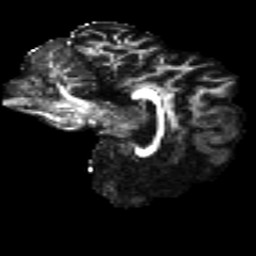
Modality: FA
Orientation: sagittal
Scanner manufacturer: siemens
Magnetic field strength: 3 T
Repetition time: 4.16 s
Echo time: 0.0806 s